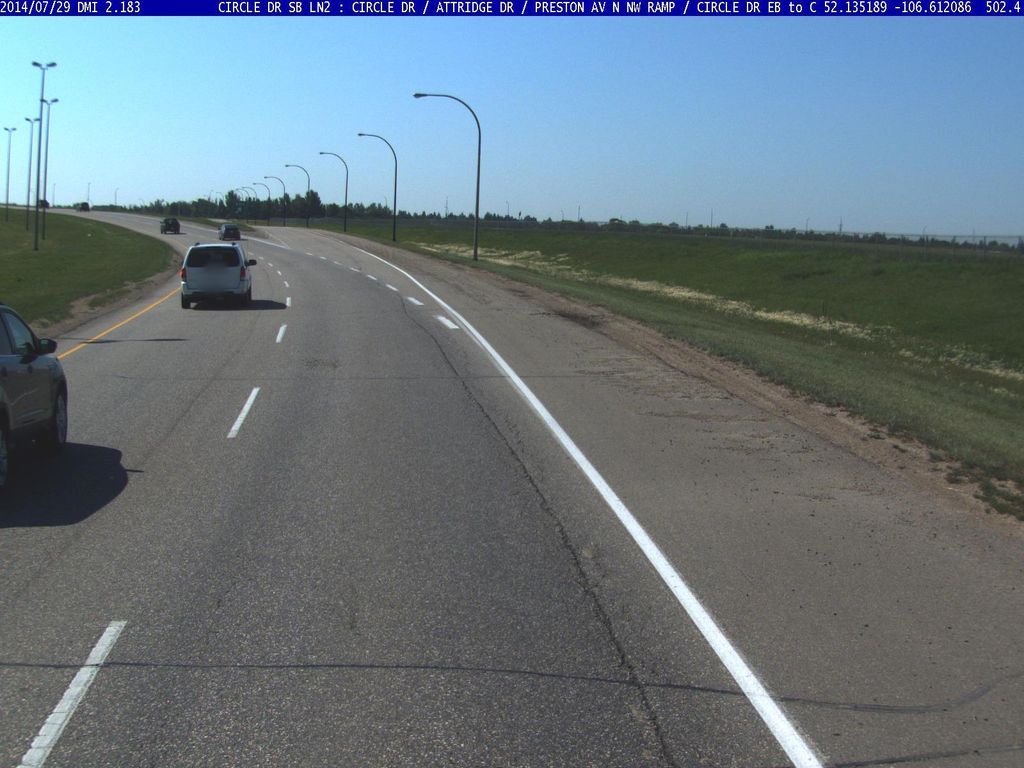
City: saskatoon